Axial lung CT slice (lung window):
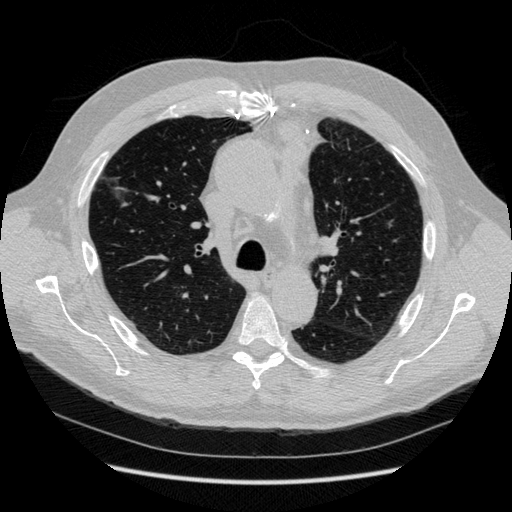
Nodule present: yes
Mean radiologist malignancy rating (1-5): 3